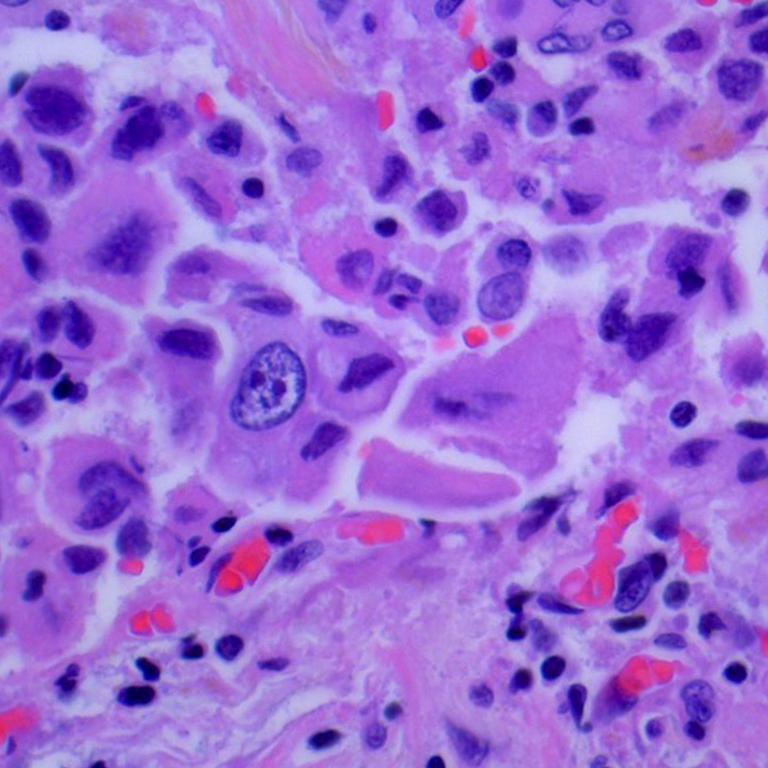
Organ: lung
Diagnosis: adenocarcinomas